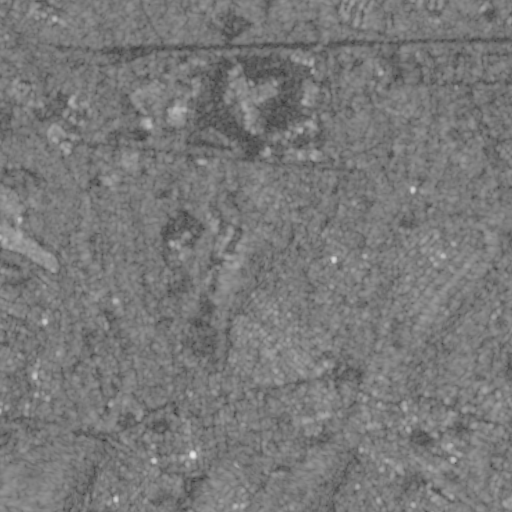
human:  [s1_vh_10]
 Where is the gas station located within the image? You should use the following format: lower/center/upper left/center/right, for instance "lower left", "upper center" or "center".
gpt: The gas station is located in the lower center of the image.
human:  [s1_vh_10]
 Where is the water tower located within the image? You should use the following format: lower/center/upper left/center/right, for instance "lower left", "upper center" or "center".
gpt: The water tower is located in the lower left of the image.
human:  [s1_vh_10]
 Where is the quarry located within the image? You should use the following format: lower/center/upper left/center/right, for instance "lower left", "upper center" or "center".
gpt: There is no quarry in the image.

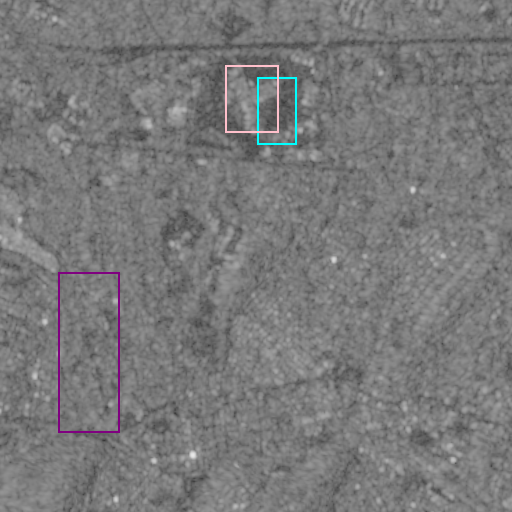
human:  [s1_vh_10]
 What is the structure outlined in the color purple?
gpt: The structure outlined in purple is a park.
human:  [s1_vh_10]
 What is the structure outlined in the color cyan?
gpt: The structure outlined in cyan is a parking lot.
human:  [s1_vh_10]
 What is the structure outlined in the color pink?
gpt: The structure outlined in pink is a building.
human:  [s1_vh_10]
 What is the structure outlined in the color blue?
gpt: There is no blue outline.